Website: macys
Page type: billing-address
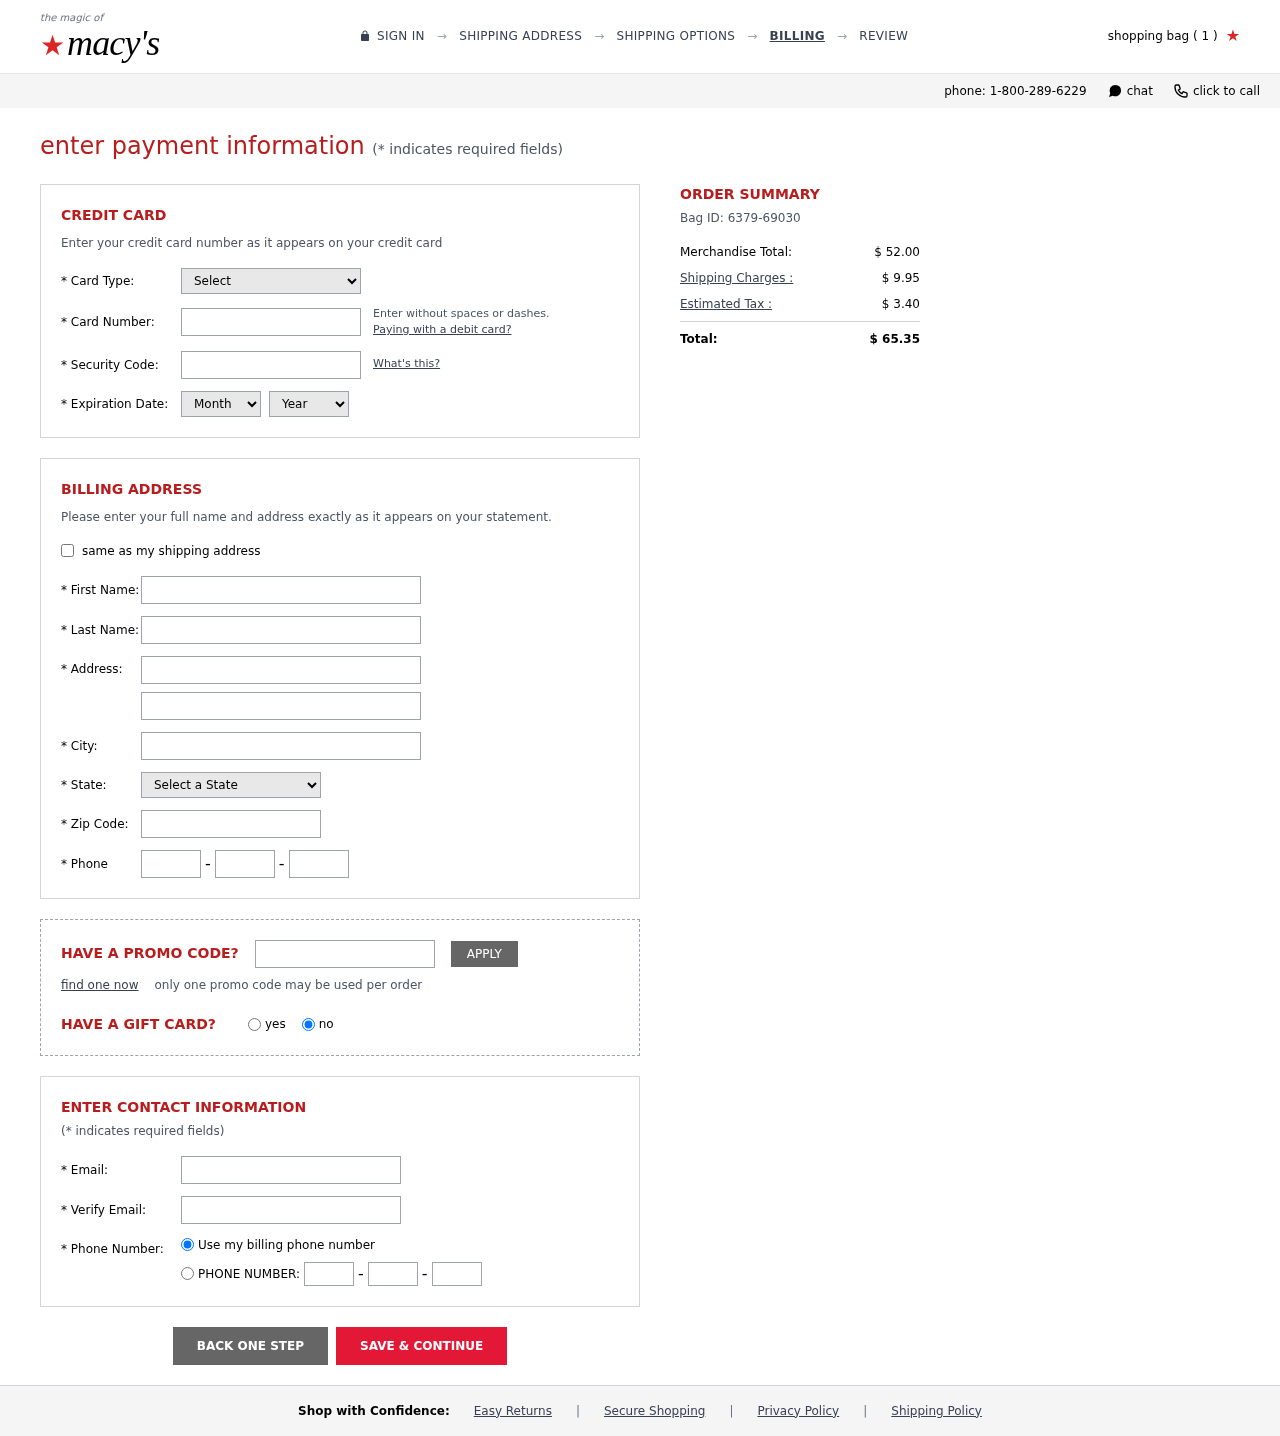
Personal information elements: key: PII_CARD_CVV
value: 304
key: PII_CARD_EXPIRY_MONTH
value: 09
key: PII_CARD_EXPIRY_YEAR
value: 27
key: PII_CARD_NUMBER
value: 5486 1150 9735 5943
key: PII_CARD_TYPE
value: Mastercard
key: PII_CITY
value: South Crystalport
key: PII_EMAIL
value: jenna_clark@yahoo.com
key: PII_FIRSTNAME
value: Jenna
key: PII_LASTNAME
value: Clark
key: PII_PHONE_AREA
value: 690
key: PII_PHONE_PREFIX
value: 376
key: PII_PHONE_SUFFIX
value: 9780
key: PII_POSTCODE
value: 42909
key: PII_STATE_ABBR
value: WV
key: PII_STREET
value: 392 Joshua Loaf Suite 984
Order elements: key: ORDER_NUM_ITEMS
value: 1
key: ORDER_ID
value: Bag ID: 6379-69030
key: ORDER_SUBTOTAL
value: $ 52.00
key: ORDER_SHIPPING_COST
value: $ 9.95
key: ORDER_TAX
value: $ 3.40
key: ORDER_TOTAL
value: $ 65.35